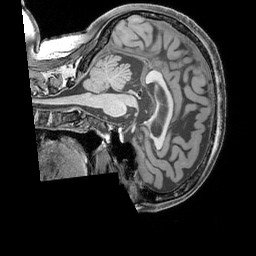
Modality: T1w
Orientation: sagittal
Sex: female
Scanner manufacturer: siemens
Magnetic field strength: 3 T
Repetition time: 2.3 s
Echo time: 0.00226 s